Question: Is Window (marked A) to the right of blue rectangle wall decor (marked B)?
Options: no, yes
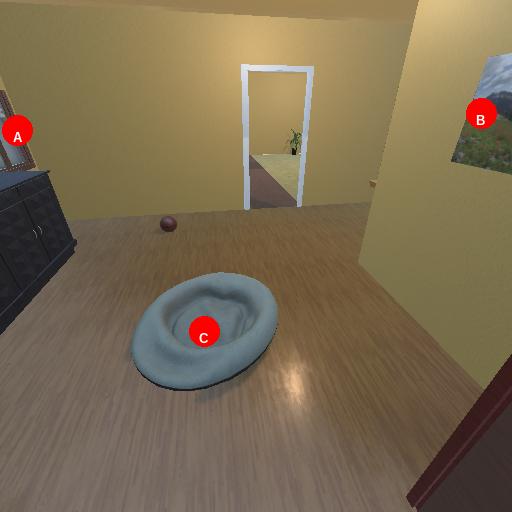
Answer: no